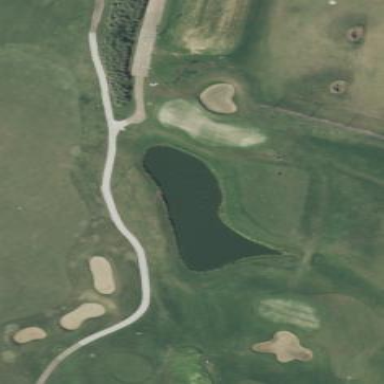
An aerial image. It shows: Water hazard on golf course.